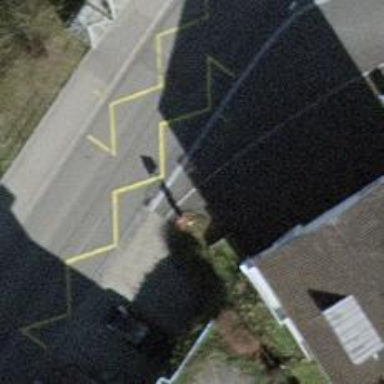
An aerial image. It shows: Bus stop with platform for public transport.